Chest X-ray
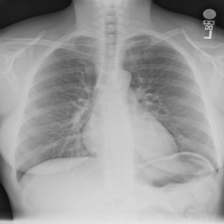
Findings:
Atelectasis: negative
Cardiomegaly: negative
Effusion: negative
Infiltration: negative
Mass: negative
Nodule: negative
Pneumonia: negative
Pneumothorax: negative
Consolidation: negative
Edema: negative
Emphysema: negative
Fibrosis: negative
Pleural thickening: negative
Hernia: negative